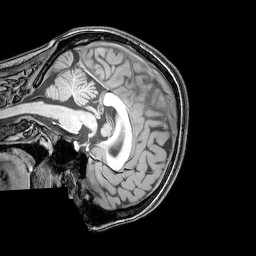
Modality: T1w
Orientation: sagittal
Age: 25
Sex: female
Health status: healthy
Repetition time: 0.081 s
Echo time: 0.037 s